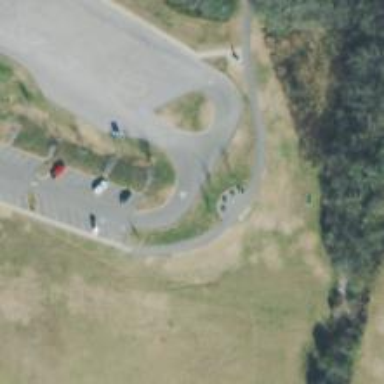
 perfect for leisurely sports activities."